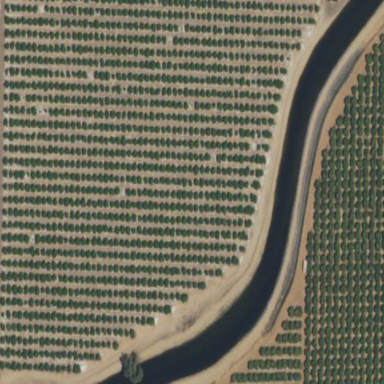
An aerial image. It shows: Orange orchard with rows of vibrant orange trees.